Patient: sex F, age 36
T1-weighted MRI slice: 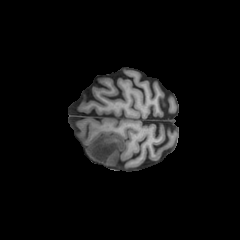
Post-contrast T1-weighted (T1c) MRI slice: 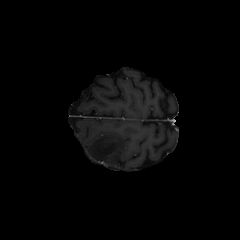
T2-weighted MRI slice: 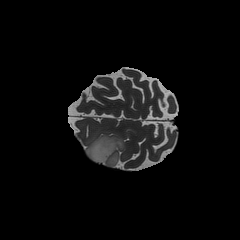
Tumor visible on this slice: yes
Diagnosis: Astrocytoma, IDH-mutant
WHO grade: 3